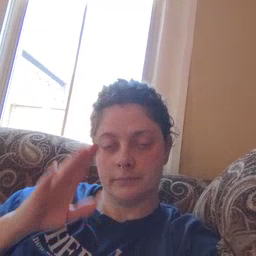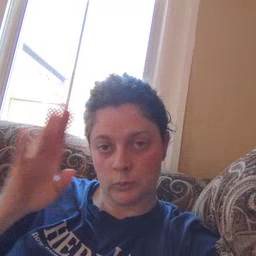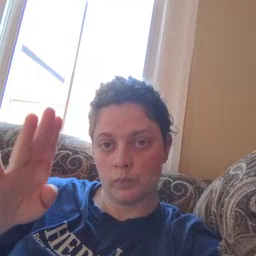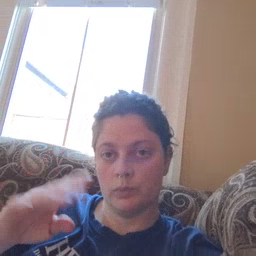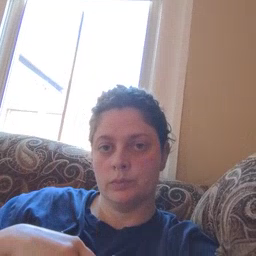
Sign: hello